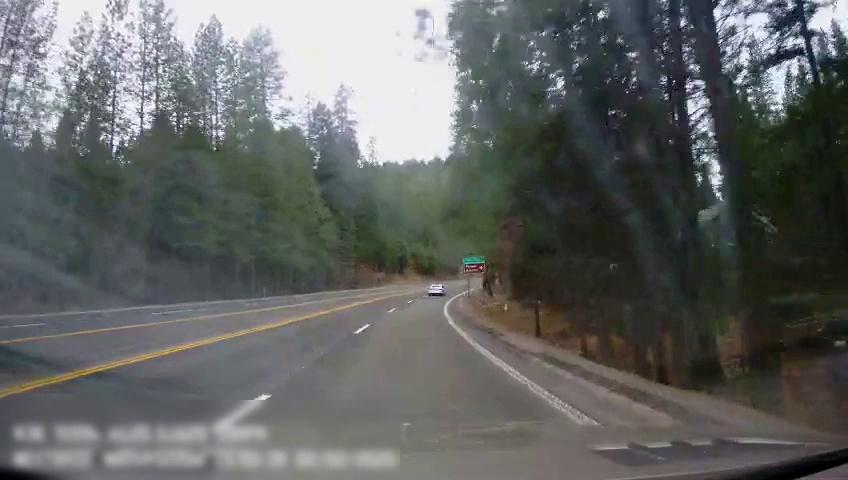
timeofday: Day
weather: Cloudy
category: Drivable Space
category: Vehicles | Car
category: Lanes | Opposite Lane
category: Lanes | Opposite Lane
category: Lanes | Alternate Lane
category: Lanes | Opposite Lane
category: Lanes | Current Lane
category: Lanes | Current Lane
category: Traffic | Signs
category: Traffic | Signs